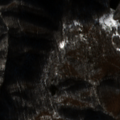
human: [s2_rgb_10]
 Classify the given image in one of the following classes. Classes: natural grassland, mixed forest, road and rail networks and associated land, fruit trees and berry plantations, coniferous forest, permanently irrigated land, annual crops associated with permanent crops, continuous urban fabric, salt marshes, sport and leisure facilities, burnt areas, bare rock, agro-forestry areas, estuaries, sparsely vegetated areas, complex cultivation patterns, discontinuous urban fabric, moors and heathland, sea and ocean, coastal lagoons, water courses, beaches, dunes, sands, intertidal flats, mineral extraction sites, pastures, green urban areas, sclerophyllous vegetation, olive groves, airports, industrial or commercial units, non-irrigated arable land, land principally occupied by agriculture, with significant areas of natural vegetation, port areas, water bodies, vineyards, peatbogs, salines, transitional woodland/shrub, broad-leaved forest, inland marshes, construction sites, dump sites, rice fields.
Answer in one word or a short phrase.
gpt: broad-leaved forest